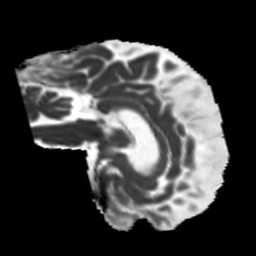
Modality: MD
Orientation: sagittal
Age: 47
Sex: male
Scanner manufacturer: siemens
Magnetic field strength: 3 T
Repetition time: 5.25 s
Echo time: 0.08 s